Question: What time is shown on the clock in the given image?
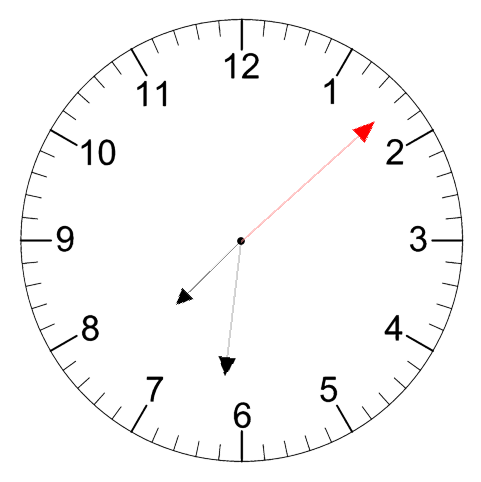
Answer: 07:31:08